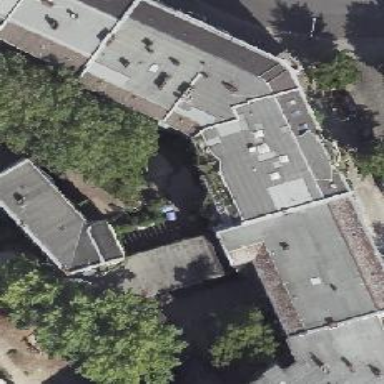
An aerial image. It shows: Building consisting of apartments.